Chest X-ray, AP view. Patient: 66 years old, sex F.
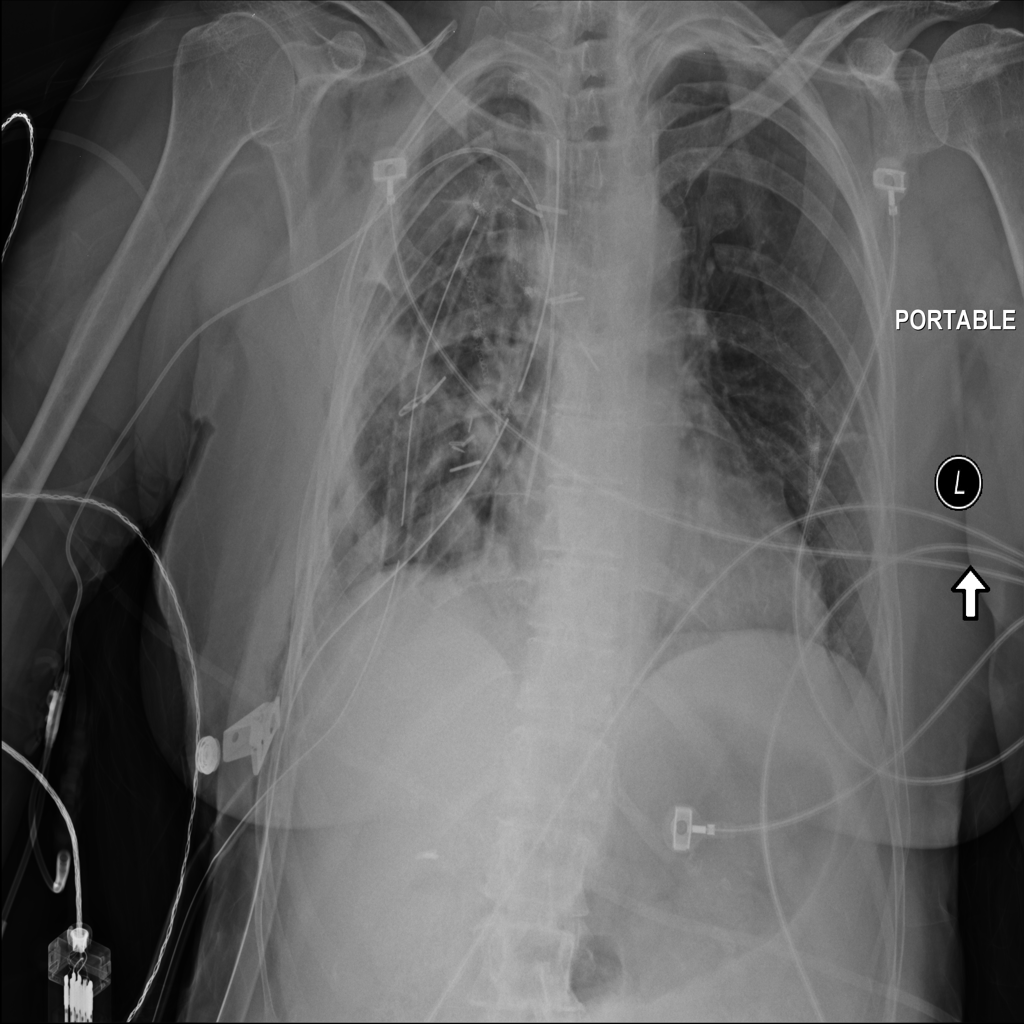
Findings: No Finding